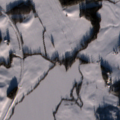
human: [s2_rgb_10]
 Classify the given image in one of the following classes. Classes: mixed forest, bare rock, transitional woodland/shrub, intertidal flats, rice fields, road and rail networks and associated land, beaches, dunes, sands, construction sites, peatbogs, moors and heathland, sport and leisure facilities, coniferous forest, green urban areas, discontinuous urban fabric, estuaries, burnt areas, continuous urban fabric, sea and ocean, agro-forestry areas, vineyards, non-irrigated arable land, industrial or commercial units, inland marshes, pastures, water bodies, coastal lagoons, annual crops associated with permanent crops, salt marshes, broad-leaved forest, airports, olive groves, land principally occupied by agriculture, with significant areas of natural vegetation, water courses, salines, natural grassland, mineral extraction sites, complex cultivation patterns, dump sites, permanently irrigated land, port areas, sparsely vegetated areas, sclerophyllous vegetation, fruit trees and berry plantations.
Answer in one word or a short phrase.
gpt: non-irrigated arable land, land principally occupied by agriculture, with significant areas of natural vegetation, coniferous forest, water bodies